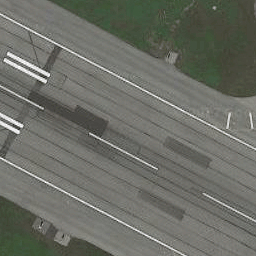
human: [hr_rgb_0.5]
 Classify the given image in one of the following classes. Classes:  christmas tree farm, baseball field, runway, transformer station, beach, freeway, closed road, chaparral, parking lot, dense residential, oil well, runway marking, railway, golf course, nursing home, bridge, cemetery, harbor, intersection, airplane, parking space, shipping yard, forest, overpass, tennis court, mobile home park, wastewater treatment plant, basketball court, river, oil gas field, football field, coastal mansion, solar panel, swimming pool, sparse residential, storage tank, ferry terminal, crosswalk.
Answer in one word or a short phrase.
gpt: runway